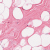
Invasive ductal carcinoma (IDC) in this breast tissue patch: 0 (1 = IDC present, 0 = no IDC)